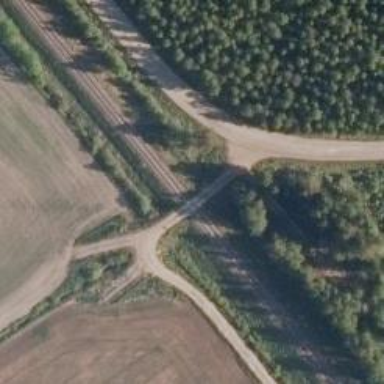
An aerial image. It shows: Level crossing with saltire marking.